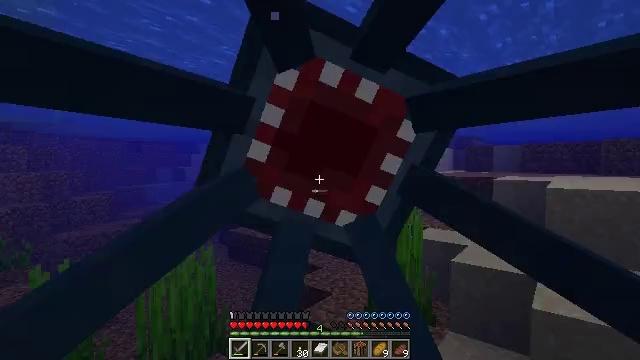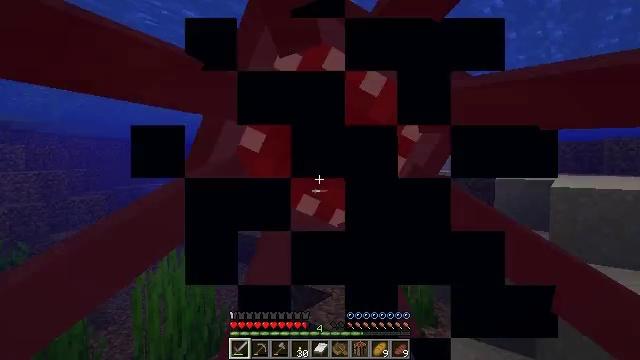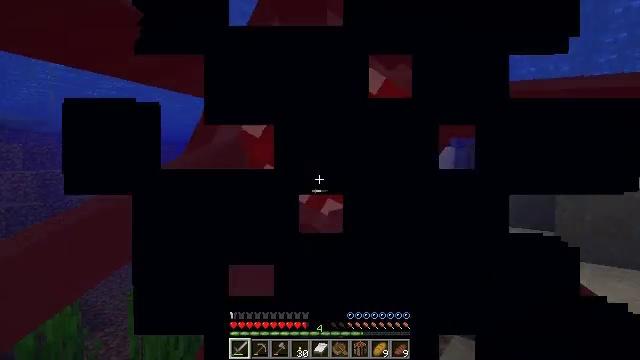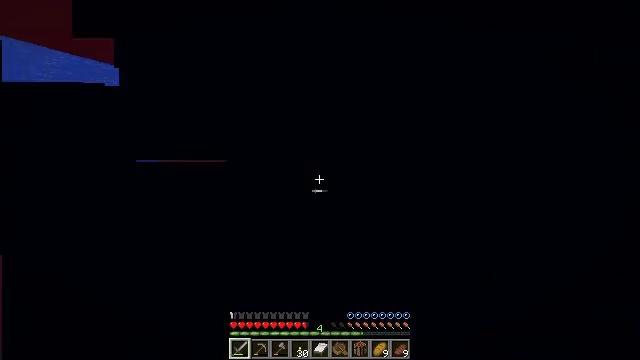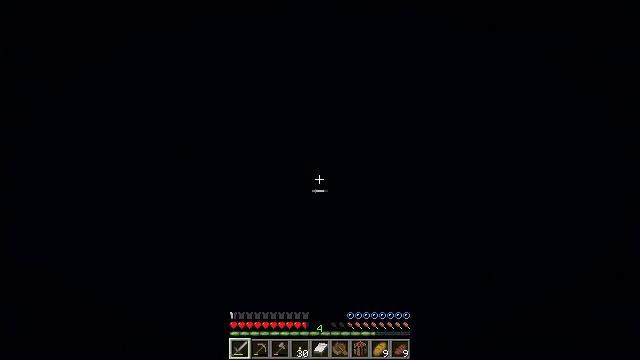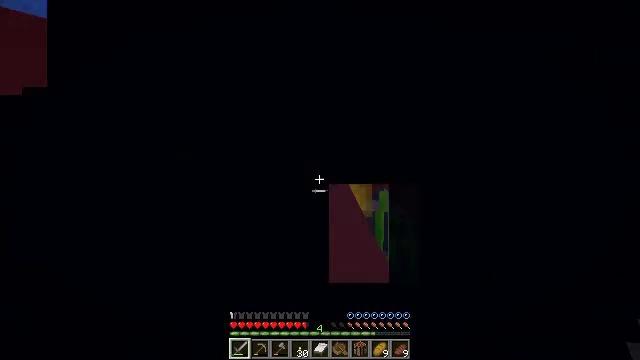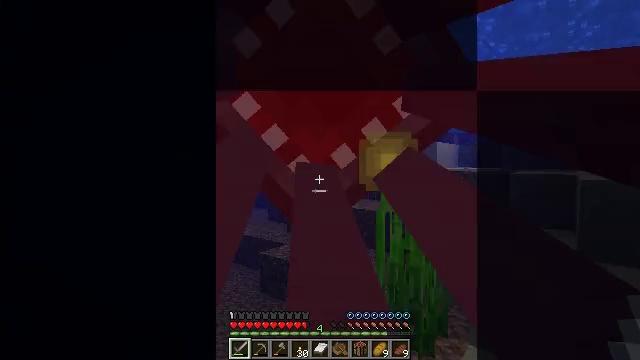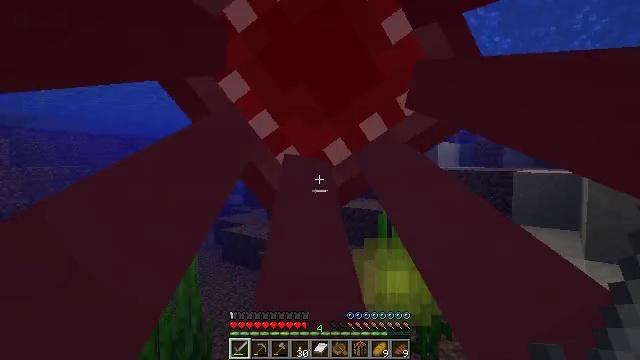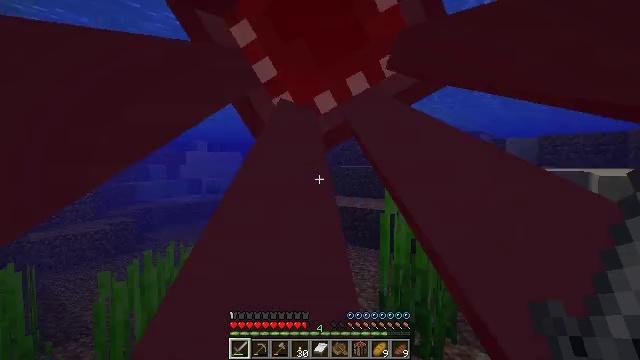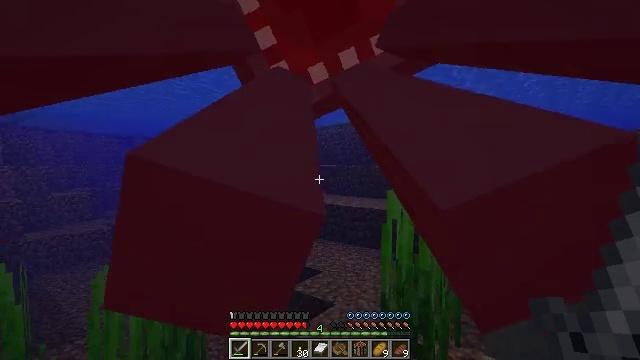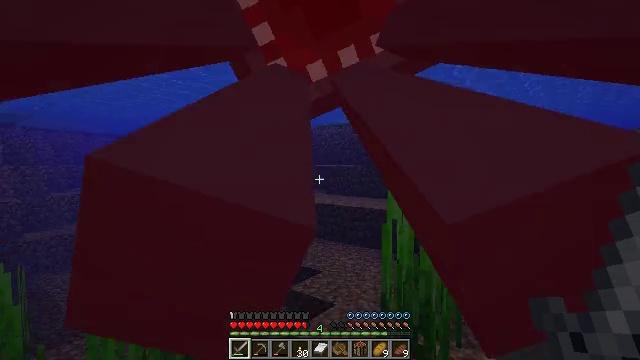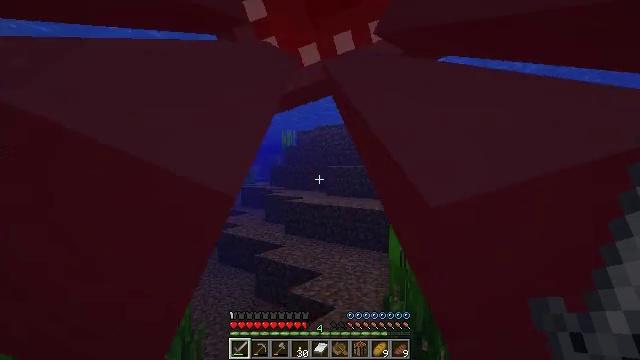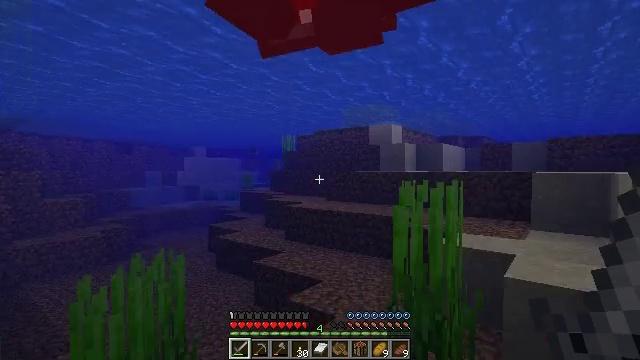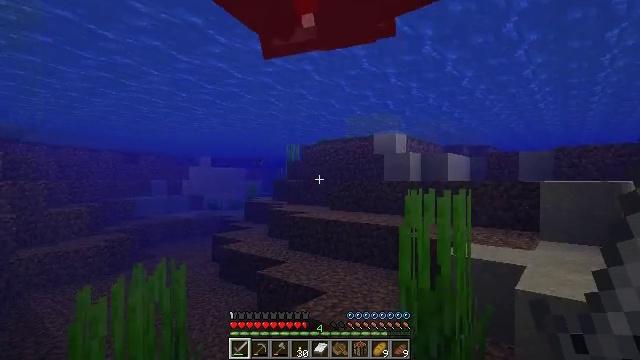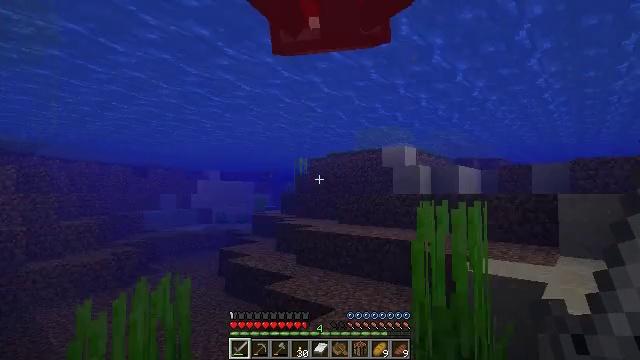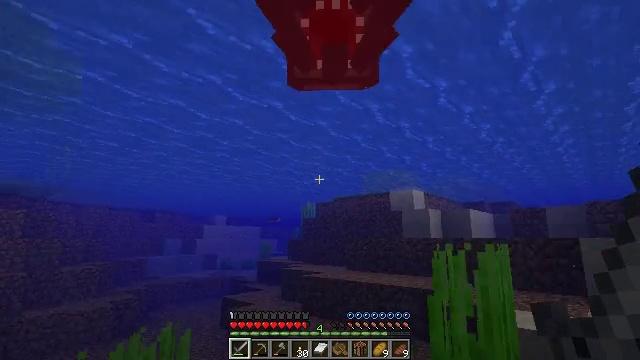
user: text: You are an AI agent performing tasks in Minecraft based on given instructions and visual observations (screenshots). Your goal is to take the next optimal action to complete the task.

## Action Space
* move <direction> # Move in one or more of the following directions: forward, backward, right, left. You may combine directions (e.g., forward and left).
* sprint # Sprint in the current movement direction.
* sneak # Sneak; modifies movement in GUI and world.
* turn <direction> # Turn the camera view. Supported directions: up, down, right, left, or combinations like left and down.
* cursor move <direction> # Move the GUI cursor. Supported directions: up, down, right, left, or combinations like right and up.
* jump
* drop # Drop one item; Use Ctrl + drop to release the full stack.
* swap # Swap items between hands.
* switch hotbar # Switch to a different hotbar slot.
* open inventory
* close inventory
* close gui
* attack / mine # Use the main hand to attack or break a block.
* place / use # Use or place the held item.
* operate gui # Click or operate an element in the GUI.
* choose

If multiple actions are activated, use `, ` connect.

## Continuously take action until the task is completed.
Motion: motion action
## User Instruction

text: Collect vines by mining them.
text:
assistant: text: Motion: move forward
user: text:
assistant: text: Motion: move forward
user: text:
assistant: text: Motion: move forward
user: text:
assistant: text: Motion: move forward
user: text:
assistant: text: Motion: move forward
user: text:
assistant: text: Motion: move forward
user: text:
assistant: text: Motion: move forward
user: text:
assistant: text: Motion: move forward
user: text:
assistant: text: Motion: move forward
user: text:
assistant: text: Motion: move forward
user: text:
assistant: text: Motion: move forward
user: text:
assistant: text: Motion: move forward, turn up
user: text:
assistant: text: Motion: move forward, turn up
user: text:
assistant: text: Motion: move forward, turn left and up
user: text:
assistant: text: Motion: move forward, turn left and up
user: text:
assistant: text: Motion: move forward, turn left and up
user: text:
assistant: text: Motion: move forward, turn up, attack / mine
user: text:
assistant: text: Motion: move forward, turn right and up, attack / mine
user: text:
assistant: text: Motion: move forward, turn right and up, attack / mine
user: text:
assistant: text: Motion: move forward, turn right and up
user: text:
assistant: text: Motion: move forward, turn right and up
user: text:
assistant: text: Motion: move forward
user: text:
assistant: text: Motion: move forward
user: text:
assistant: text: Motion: move forward
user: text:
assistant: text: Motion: move forward, turn up
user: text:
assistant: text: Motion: move forward, turn up
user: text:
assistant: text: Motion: move forward
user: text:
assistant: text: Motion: move forward, turn left and down
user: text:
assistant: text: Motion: move forward, turn left and down
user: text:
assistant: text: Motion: move forward